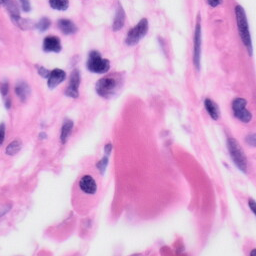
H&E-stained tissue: Skin